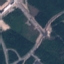
Land use / land cover class: Highway